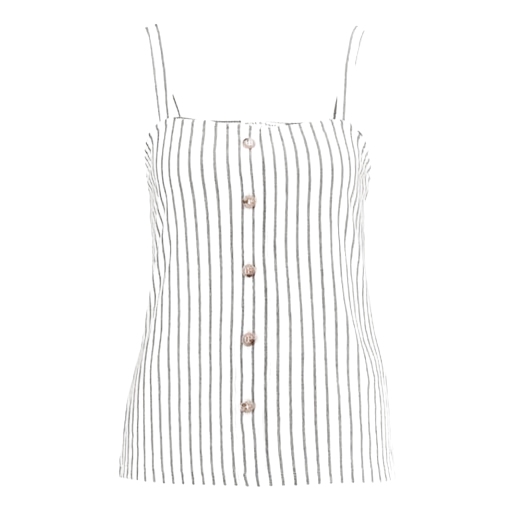
white button front barcelona cami, white striped tank top, black striped cami top, white background